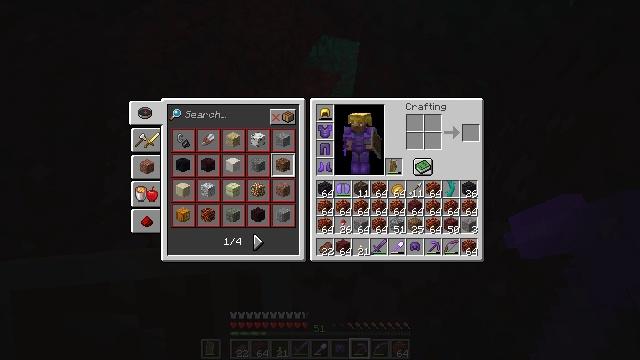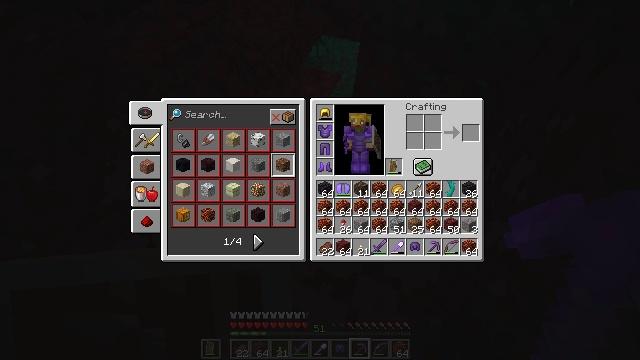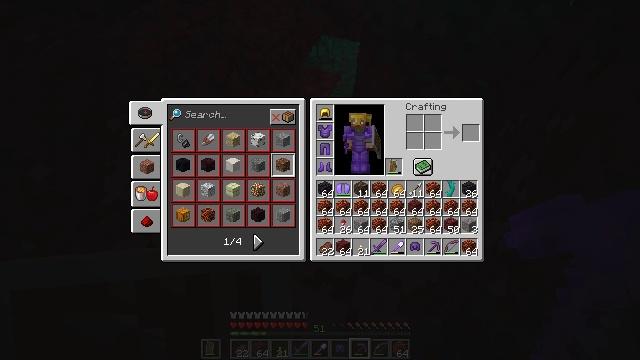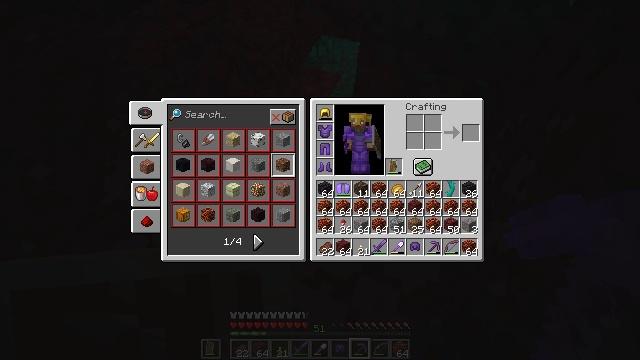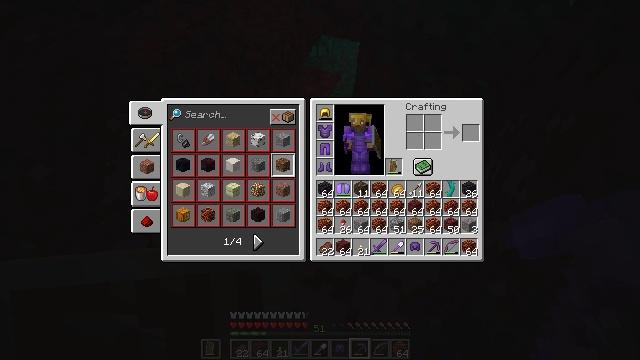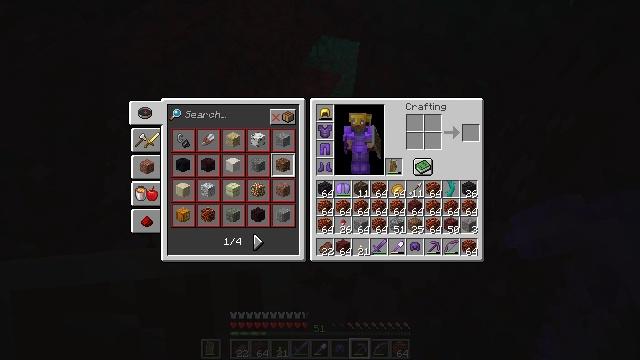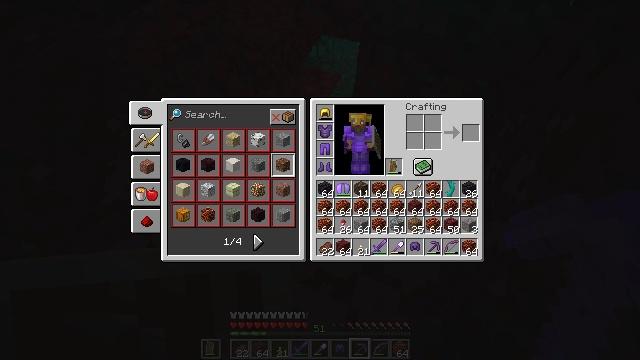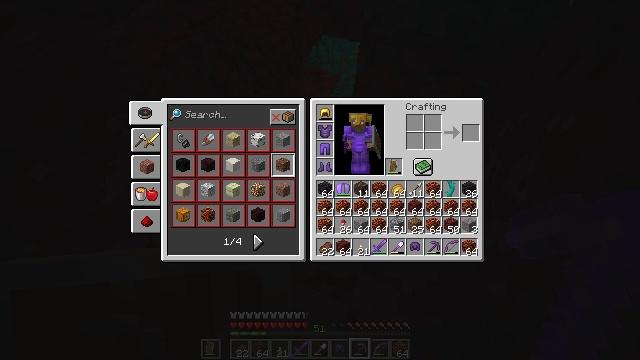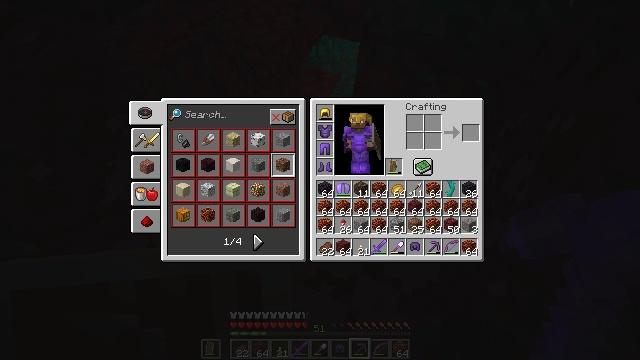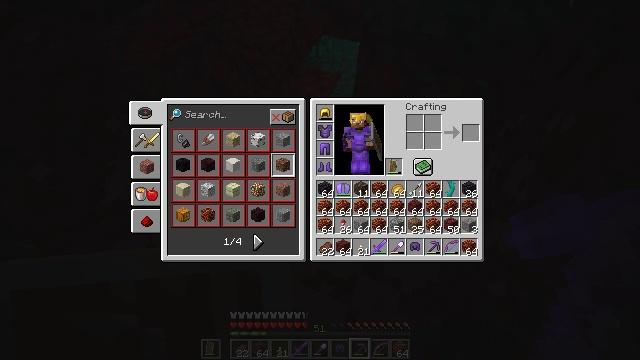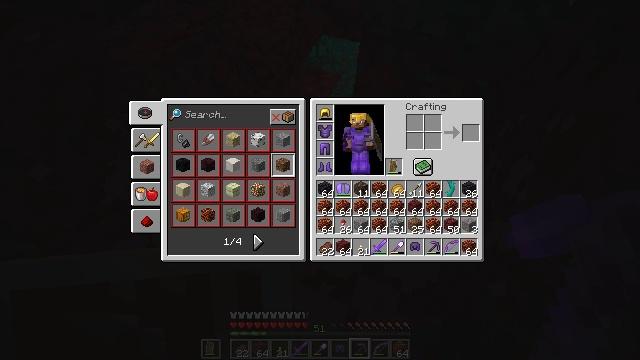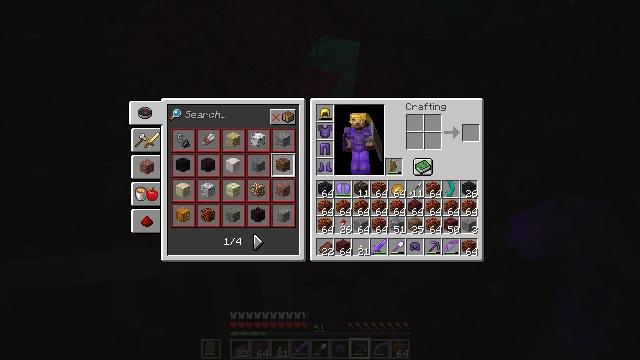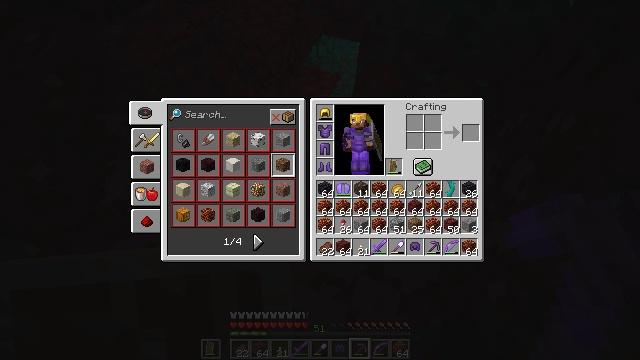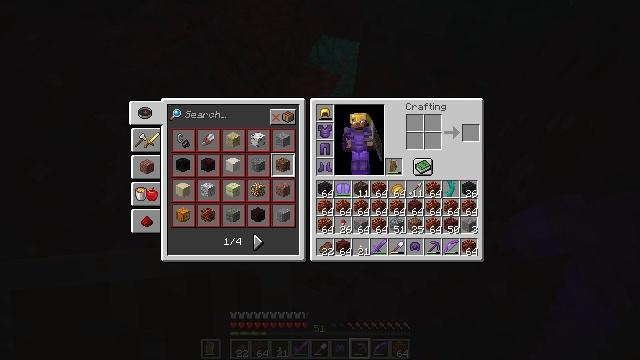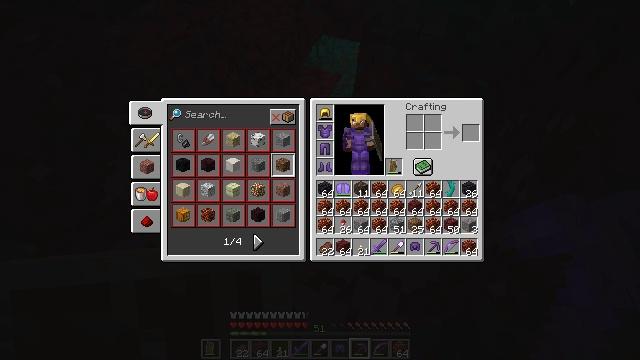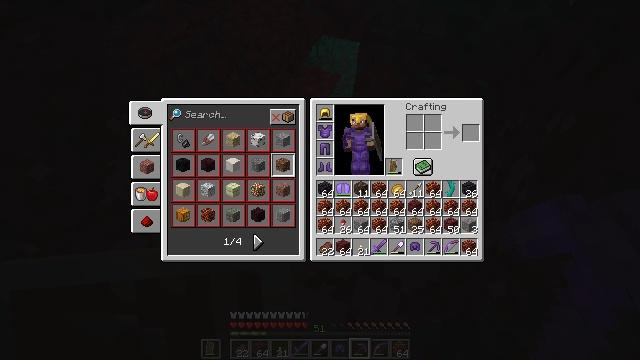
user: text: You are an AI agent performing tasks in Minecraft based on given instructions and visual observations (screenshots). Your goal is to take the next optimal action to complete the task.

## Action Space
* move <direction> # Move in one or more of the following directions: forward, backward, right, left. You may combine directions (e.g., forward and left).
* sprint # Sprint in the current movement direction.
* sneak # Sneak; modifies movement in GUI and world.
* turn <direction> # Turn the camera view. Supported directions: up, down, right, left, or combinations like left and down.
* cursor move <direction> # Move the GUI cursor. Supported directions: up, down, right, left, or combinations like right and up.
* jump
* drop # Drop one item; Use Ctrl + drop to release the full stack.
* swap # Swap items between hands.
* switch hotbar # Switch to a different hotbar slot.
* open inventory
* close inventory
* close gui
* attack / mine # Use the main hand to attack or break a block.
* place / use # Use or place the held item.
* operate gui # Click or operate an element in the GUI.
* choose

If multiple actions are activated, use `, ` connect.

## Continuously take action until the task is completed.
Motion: motion action
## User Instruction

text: Remove a blackstone from the inventory.
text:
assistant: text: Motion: no_op
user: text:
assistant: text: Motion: no_op
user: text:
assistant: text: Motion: no_op
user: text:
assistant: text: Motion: no_op
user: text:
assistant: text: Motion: no_op
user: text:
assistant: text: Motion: no_op
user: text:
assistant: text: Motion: turn up
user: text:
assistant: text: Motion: turn up
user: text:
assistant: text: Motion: no_op
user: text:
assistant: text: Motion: no_op
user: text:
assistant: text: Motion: no_op
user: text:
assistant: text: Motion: no_op
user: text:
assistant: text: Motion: no_op
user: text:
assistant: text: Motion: no_op
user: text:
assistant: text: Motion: turn up
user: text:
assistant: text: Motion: turn left
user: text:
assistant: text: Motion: no_op
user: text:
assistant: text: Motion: no_op
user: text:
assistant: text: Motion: no_op
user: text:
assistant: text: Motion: no_op
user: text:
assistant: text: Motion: turn left
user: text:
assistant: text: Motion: no_op
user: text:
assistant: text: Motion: no_op
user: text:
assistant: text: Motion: no_op
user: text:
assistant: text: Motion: no_op
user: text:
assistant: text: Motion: no_op
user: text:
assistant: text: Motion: no_op
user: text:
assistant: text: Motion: no_op
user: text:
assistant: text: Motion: no_op
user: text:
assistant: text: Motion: no_op